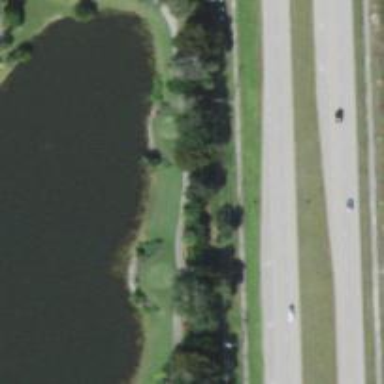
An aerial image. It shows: Path used for both walking and golf.